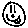
Label: smiley face